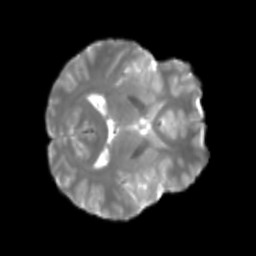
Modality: T2w
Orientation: axial
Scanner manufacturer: siemens
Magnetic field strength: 3 T
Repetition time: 4 s
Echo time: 0.0594 s